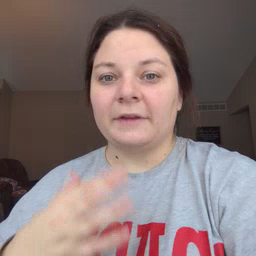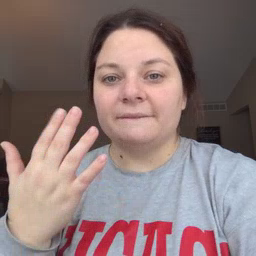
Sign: finger